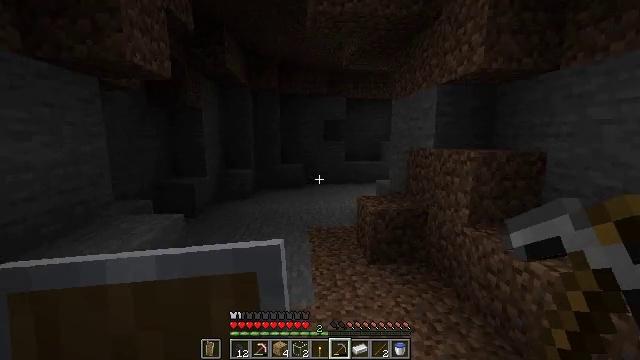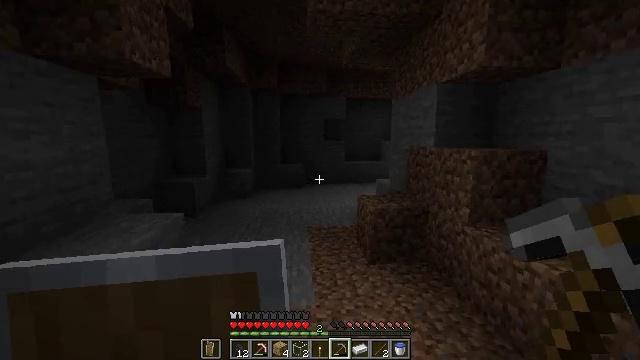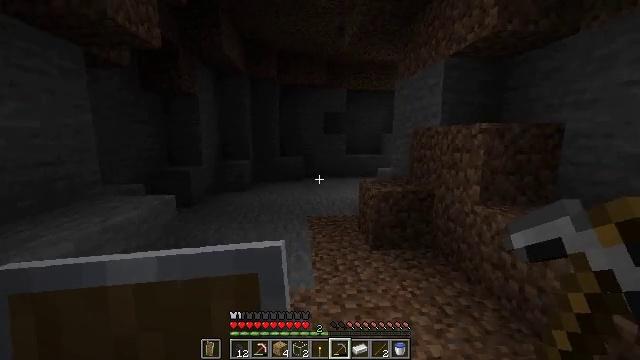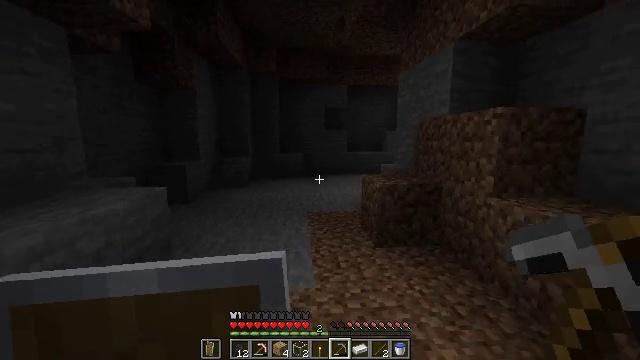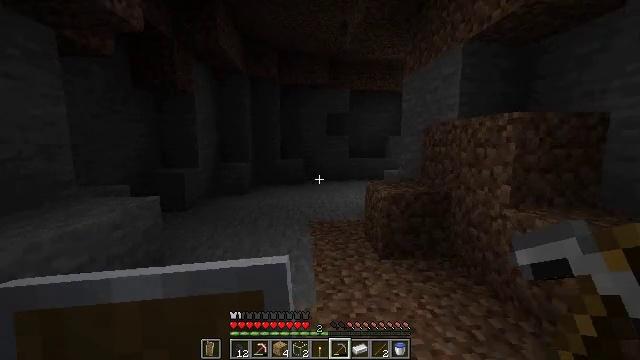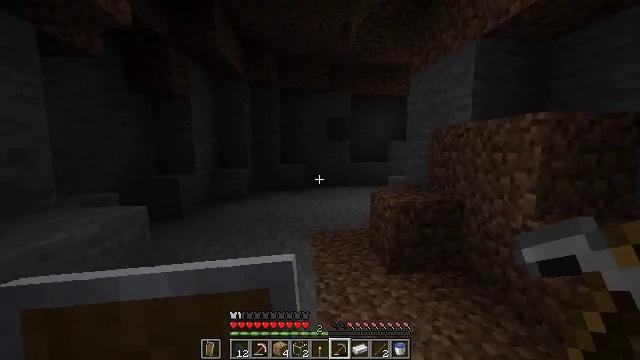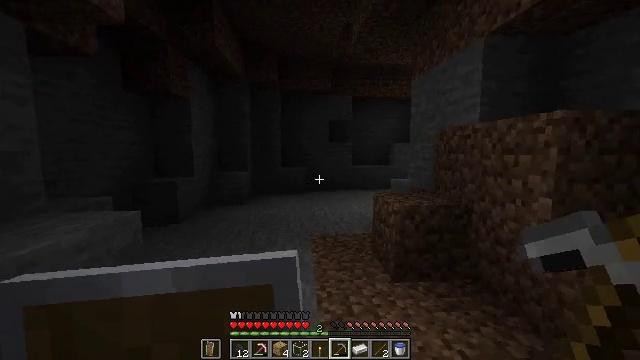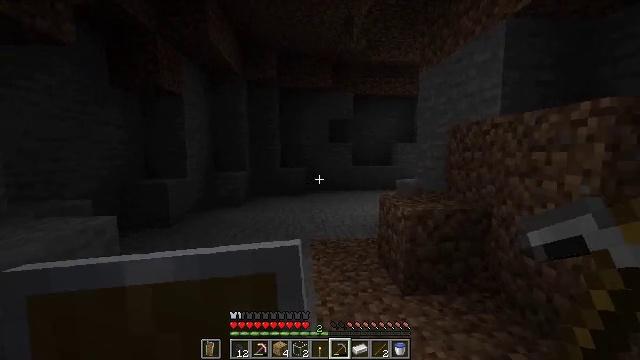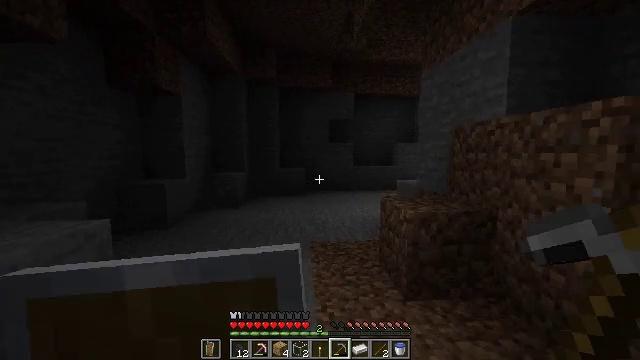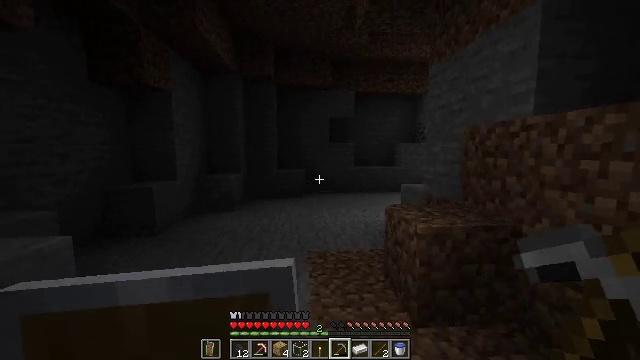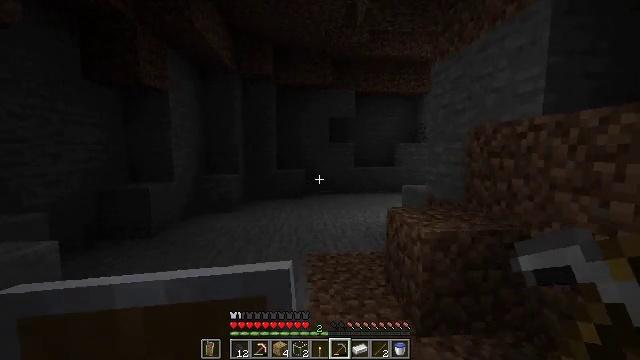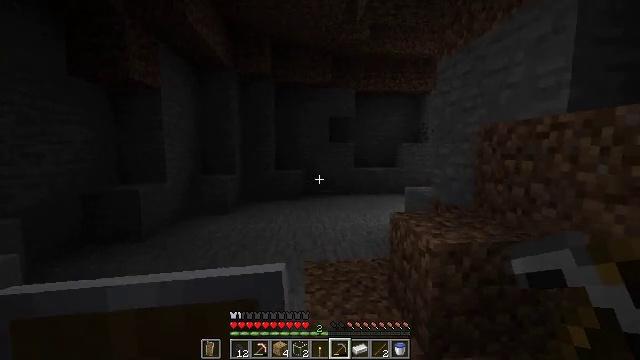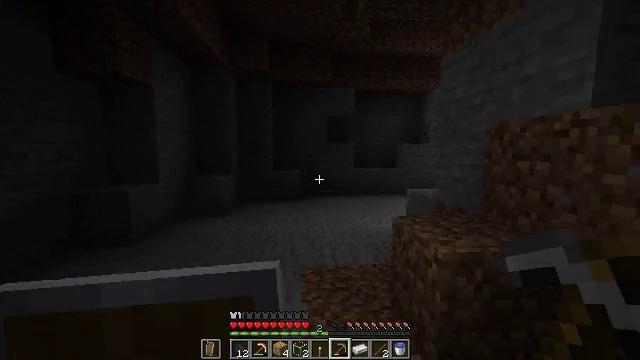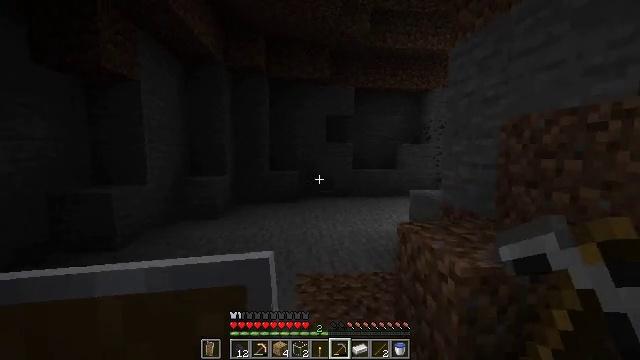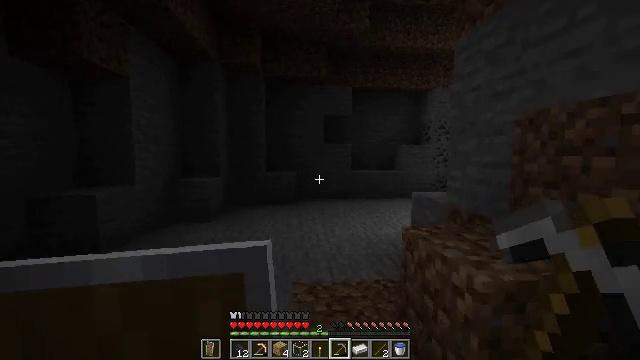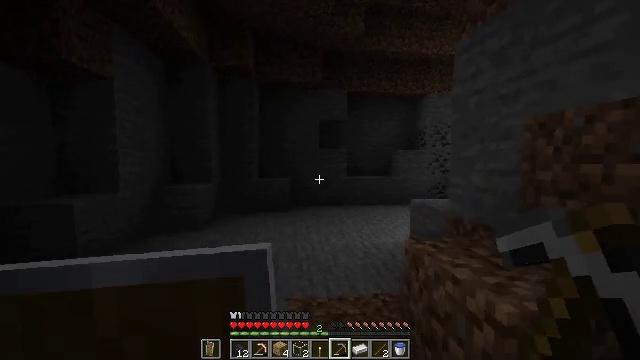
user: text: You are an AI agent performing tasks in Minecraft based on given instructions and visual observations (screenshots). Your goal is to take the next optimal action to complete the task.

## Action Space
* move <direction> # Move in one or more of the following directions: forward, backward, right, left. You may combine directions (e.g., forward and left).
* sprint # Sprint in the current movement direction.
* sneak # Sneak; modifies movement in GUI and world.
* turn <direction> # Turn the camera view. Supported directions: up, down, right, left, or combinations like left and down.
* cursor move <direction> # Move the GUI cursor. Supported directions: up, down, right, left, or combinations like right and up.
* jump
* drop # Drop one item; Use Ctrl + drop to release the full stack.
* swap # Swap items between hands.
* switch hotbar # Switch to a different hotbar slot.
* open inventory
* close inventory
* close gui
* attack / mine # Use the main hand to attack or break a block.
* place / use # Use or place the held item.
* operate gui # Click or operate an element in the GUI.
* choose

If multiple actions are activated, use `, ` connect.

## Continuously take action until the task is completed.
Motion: motion action
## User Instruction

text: Collect kelp plant from the sea.
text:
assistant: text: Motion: move forward
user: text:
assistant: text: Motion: move forward
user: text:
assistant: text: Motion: move forward
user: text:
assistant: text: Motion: move forward, turn up
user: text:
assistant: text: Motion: move forward, turn up
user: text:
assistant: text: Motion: move forward
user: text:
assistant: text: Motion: move forward
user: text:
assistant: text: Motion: move forward
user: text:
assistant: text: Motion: move forward
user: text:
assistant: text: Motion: move forward
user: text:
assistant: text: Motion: move forward
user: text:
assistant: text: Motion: move forward
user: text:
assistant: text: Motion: move forward
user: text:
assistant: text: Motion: move forward
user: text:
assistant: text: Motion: move forward, turn right and up
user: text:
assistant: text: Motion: move forward, turn right and up
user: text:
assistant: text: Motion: move forward, turn right and up
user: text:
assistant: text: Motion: move forward, turn right and up
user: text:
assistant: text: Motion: move forward, turn right and up
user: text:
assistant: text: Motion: move forward
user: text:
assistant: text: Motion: move forward
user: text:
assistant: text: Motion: move forward
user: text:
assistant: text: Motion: move forward
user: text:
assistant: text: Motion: move forward
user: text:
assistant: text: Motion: move forward
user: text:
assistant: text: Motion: move forward
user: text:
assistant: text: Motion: move forward
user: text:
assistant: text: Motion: move forward
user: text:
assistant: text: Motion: move forward, turn right
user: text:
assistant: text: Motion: move forward, turn right and down